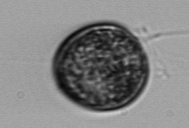
Label: Prorocentrum